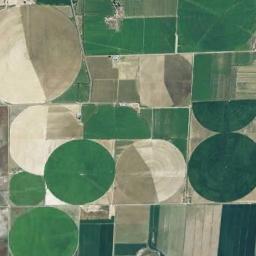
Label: circular_farmland